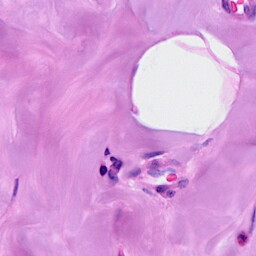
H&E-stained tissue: Breast